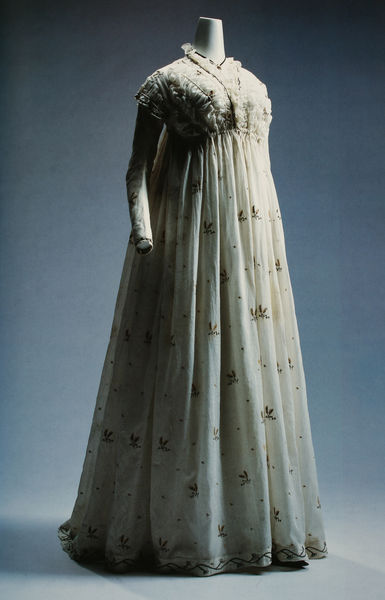
Titel: Kleid (Hemdkleid)
Standort: Kyoto (Japan)
Institution: Kyoto Costume Institute
Schlagwörter: blau, blätter, weiß, ausschnitt, blumen, frankreich, hell, kleid, blüte, blüten, beige, hochformat, mode, muster, rock, arm, falten, kragen, lang, spitze, weit, ärmel, bild, bestickt, gewand, gold, kostüm, stickerei, stoff, adel, nachthemd, saum, seide, zart, taille, farbig, japan, mieder, hof, braut, floral, robe, rüsche, rüschen, dünn, geschlossen, raffung, abendkleid, foto, fotografie, blumenmuster, bürgertum, festlich, puppe, ranke, verziert, biedermeier, glocke, zugeknöpft, schwingen, festtag, leicht, hochzeit, gerafft, empire, gewebe, textil, klei, design, empirestil, bodenlang, v ausschnitt, corsage, pünktchen, nachtkleid, ärmellos, brautkleid, verzeirt, modefoto, langärmelig, kyoto, vintage, schneider, fallend, mannequin, schneiderpuppe, jungfräulichkeit, kurze ärmel, röhrenfalten, abildung, hohzeit, spite, spitzenbustier, trannsparent, hohe taille, tuell, v&a